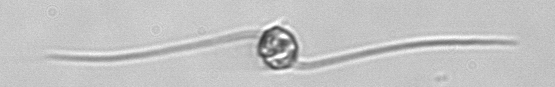
Label: Chaetoceros_danicus